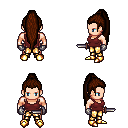
a pixel art fantasy rpg character, male body template, human, light skin, maroon pirate shirt, gold greaves, brown extra-long topknot hairstyle, metal gloves, gold boots, dagger, four views (front, back, left, right), 2x2 character sprite sheet, small pixel art, hard edges, no anti-aliasing